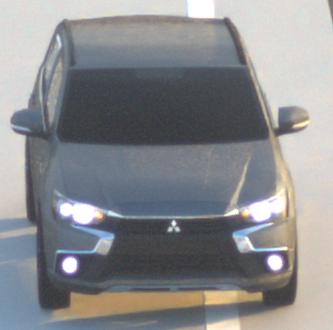
Make: Mitsubishi
Model: Outlander 2.0 Plug-In Hybrid
Detailed model: Outlander (III) Plug-In Hybrid
Model produced from: 2015/10
Model produced until: 2018/08
Doors: 5
Color: gray
Road condition: dry road
Daytime: sunrise or sunset
Contrast: medium contrast